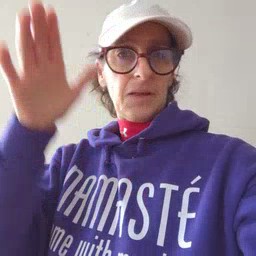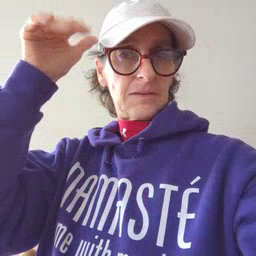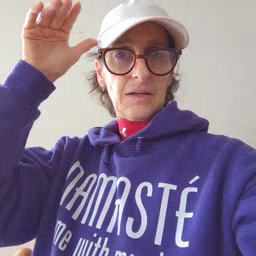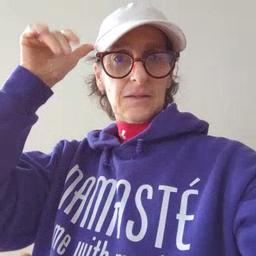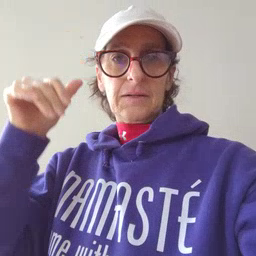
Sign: donkey